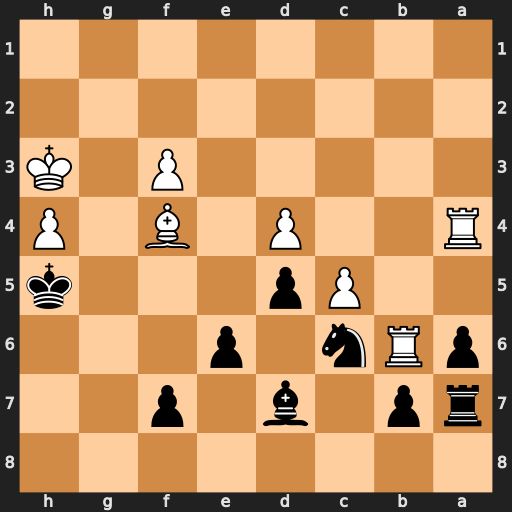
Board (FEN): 8/rp1b1p2/pRn1p3/2Pp3k/R2P1B1P/5P1K/8/8
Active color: b
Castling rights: -
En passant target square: -
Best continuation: e5+ Kg3 exf4+